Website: walmart
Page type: newsletter-management
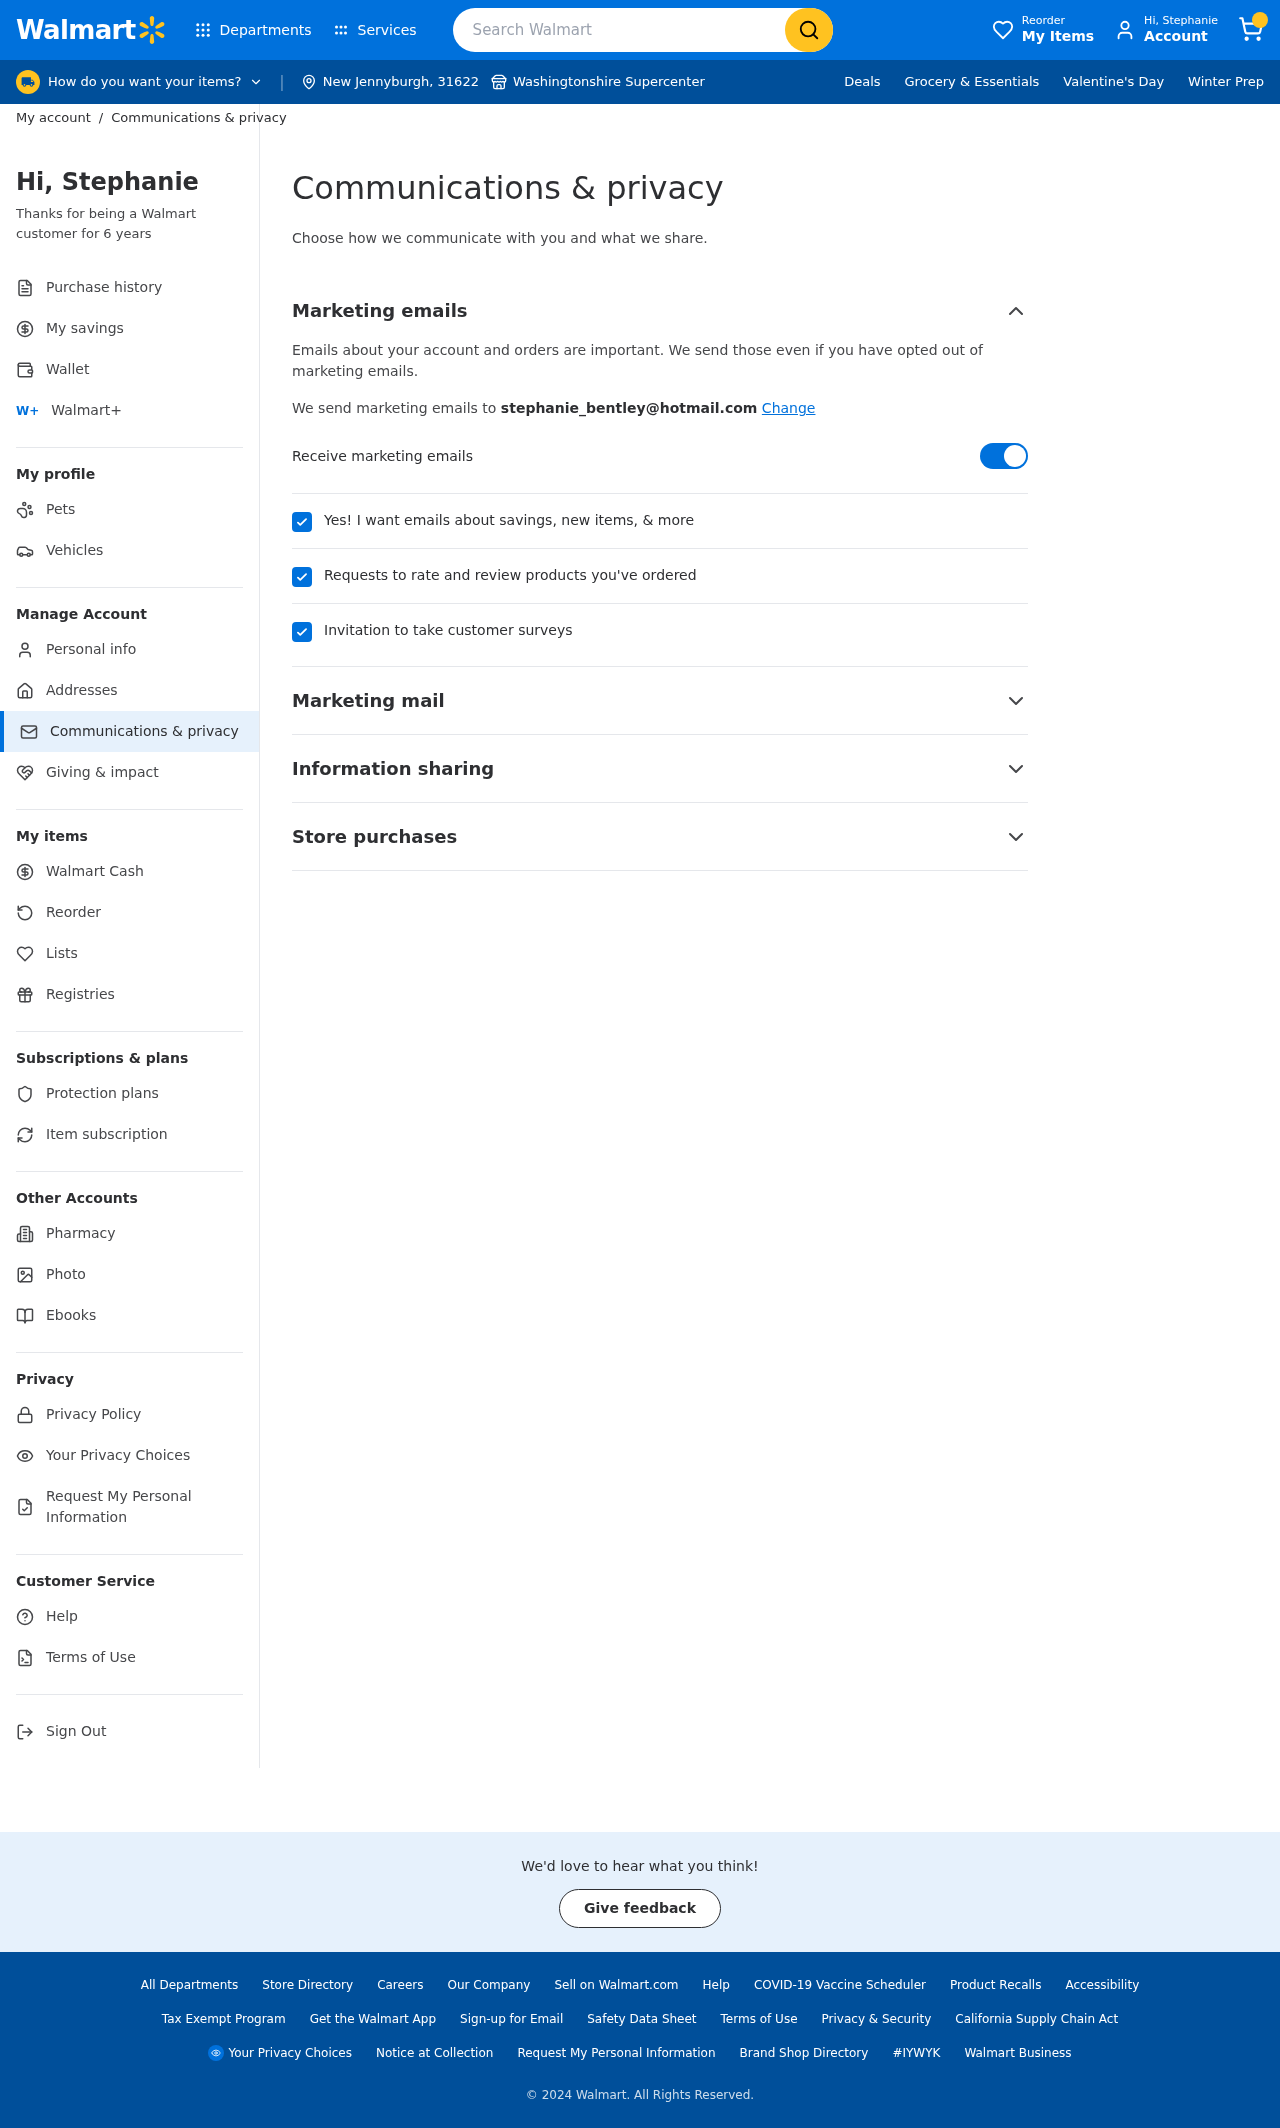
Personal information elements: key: PII_CITY
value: New Jennyburgh
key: PII_CITY2
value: Washingtonshire
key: PII_EMAIL
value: stephanie_bentley@hotmail.com
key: PII_FIRSTNAME
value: Stephanie
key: PII_POSTCODE
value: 31622
Search elements: key: HEADER_SEARCH
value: Search Walmart